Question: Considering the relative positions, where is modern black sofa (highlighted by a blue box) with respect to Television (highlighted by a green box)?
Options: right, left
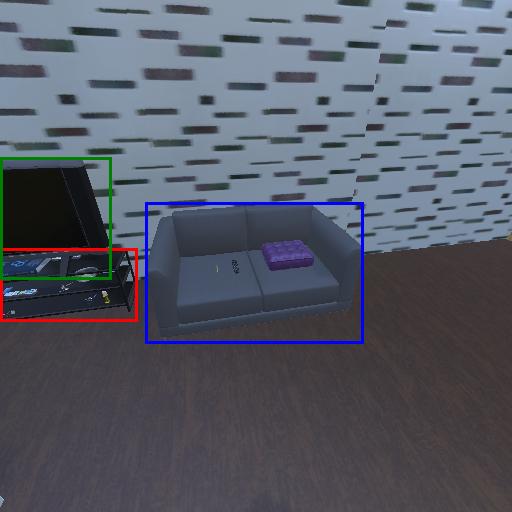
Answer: right